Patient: sex M, age 48
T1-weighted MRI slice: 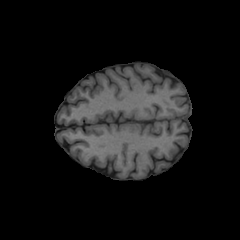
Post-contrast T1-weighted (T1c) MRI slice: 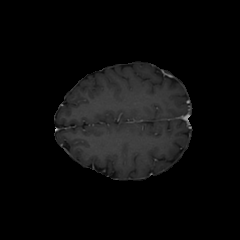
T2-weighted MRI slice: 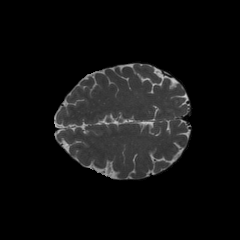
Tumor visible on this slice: no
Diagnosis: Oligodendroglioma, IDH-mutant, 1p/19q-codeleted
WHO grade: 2